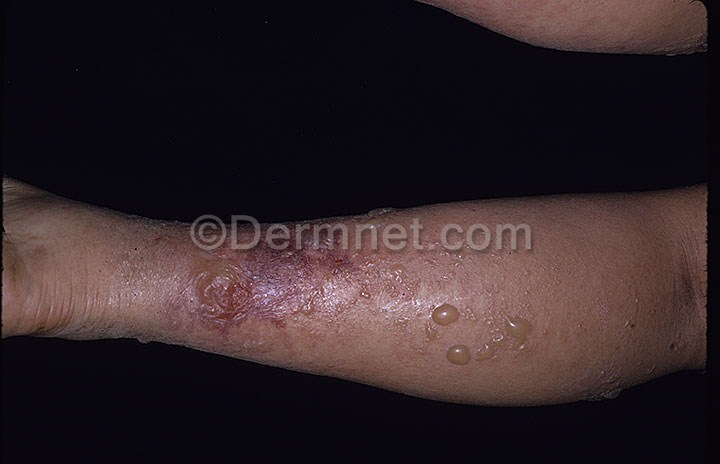
Disease: Poison Ivy Photos and other Contact Dermatitis